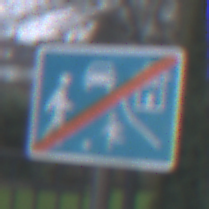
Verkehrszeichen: EndeVerkehrsberuhigterBereich
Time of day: Midday
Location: Outdoor (Urban)
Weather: Overcast
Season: NotSpecified
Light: Natural